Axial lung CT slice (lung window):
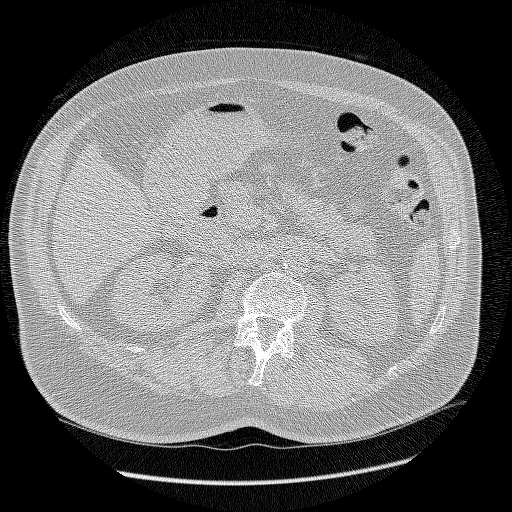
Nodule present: no